Question: How to resolve this error?
System.Management is enable, but visual studio return error
Like this:

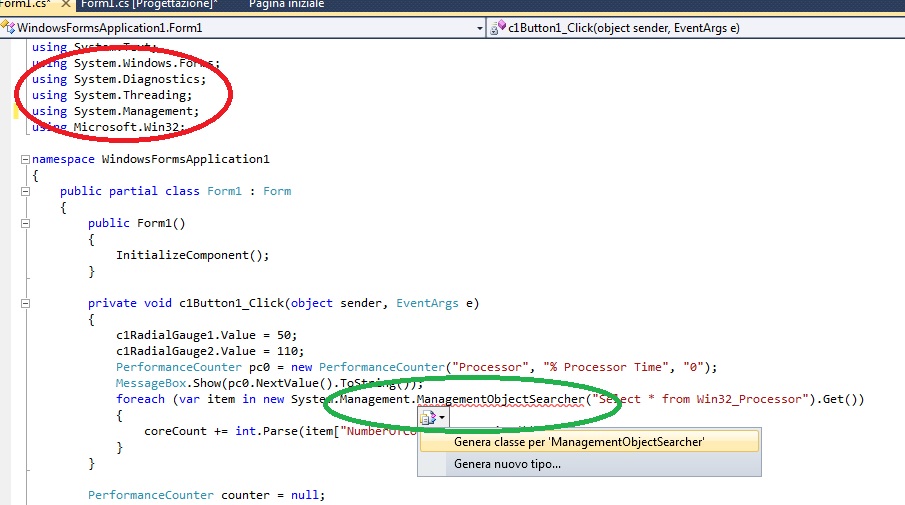
Answer: You need to add the reference for 'System.Management' to the project.